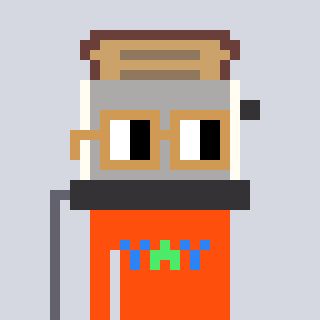
a pixel art character with square brown glasses, a toaster-shaped head and a orange-colored body on a cool background